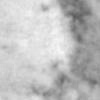
Label: no_change